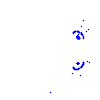
Particle: kaon